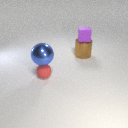
large blue metal sphere above small red rubber sphere